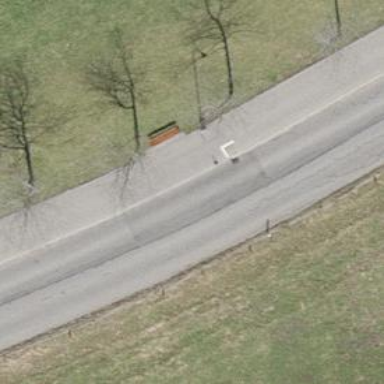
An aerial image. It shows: Bench.